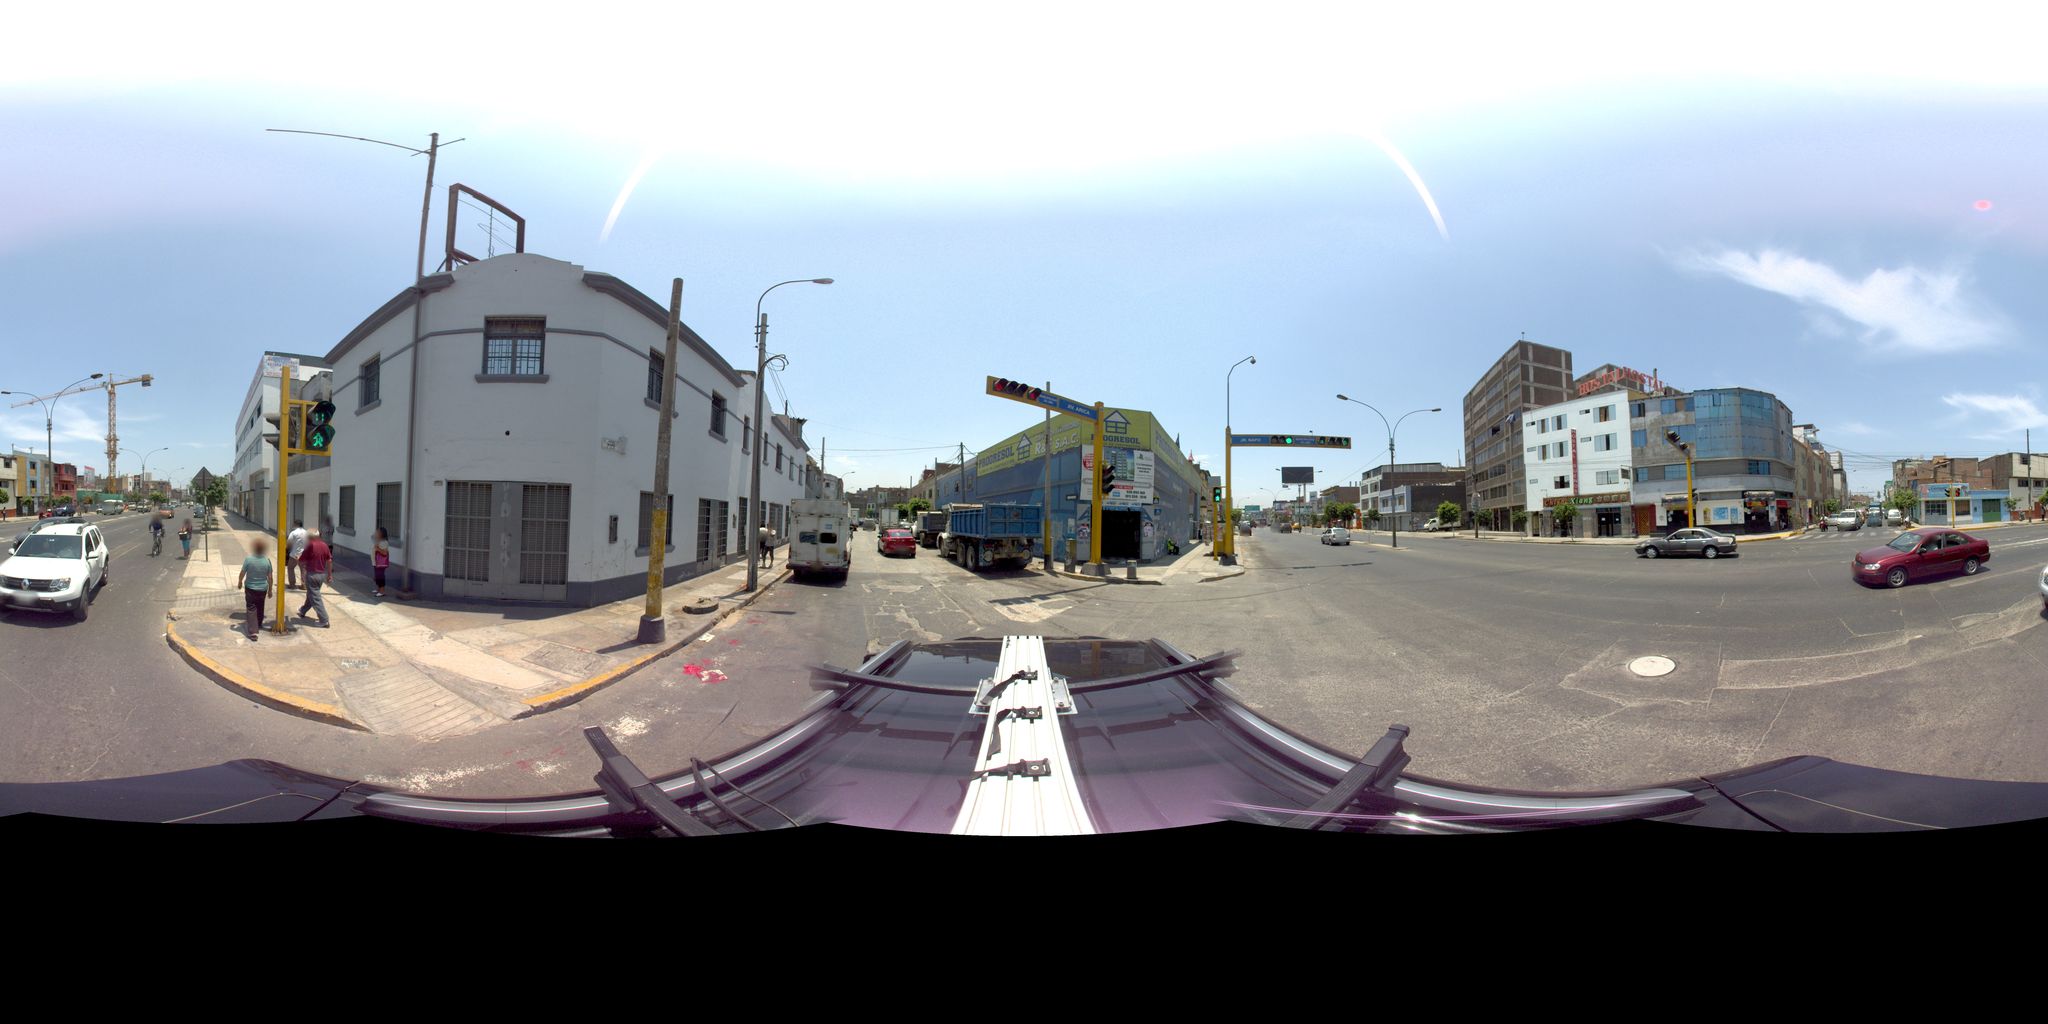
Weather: clear
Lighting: day
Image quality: good
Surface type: cycling surface
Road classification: residential
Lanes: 3
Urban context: urban centre
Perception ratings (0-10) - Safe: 0.61, Lively: 7.78, Beautiful: 3.24, Boring: 3.95, Depressing: 3.82, Wealthy: 1.47